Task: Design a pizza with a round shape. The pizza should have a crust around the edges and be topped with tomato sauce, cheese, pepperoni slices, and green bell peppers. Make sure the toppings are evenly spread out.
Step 524:
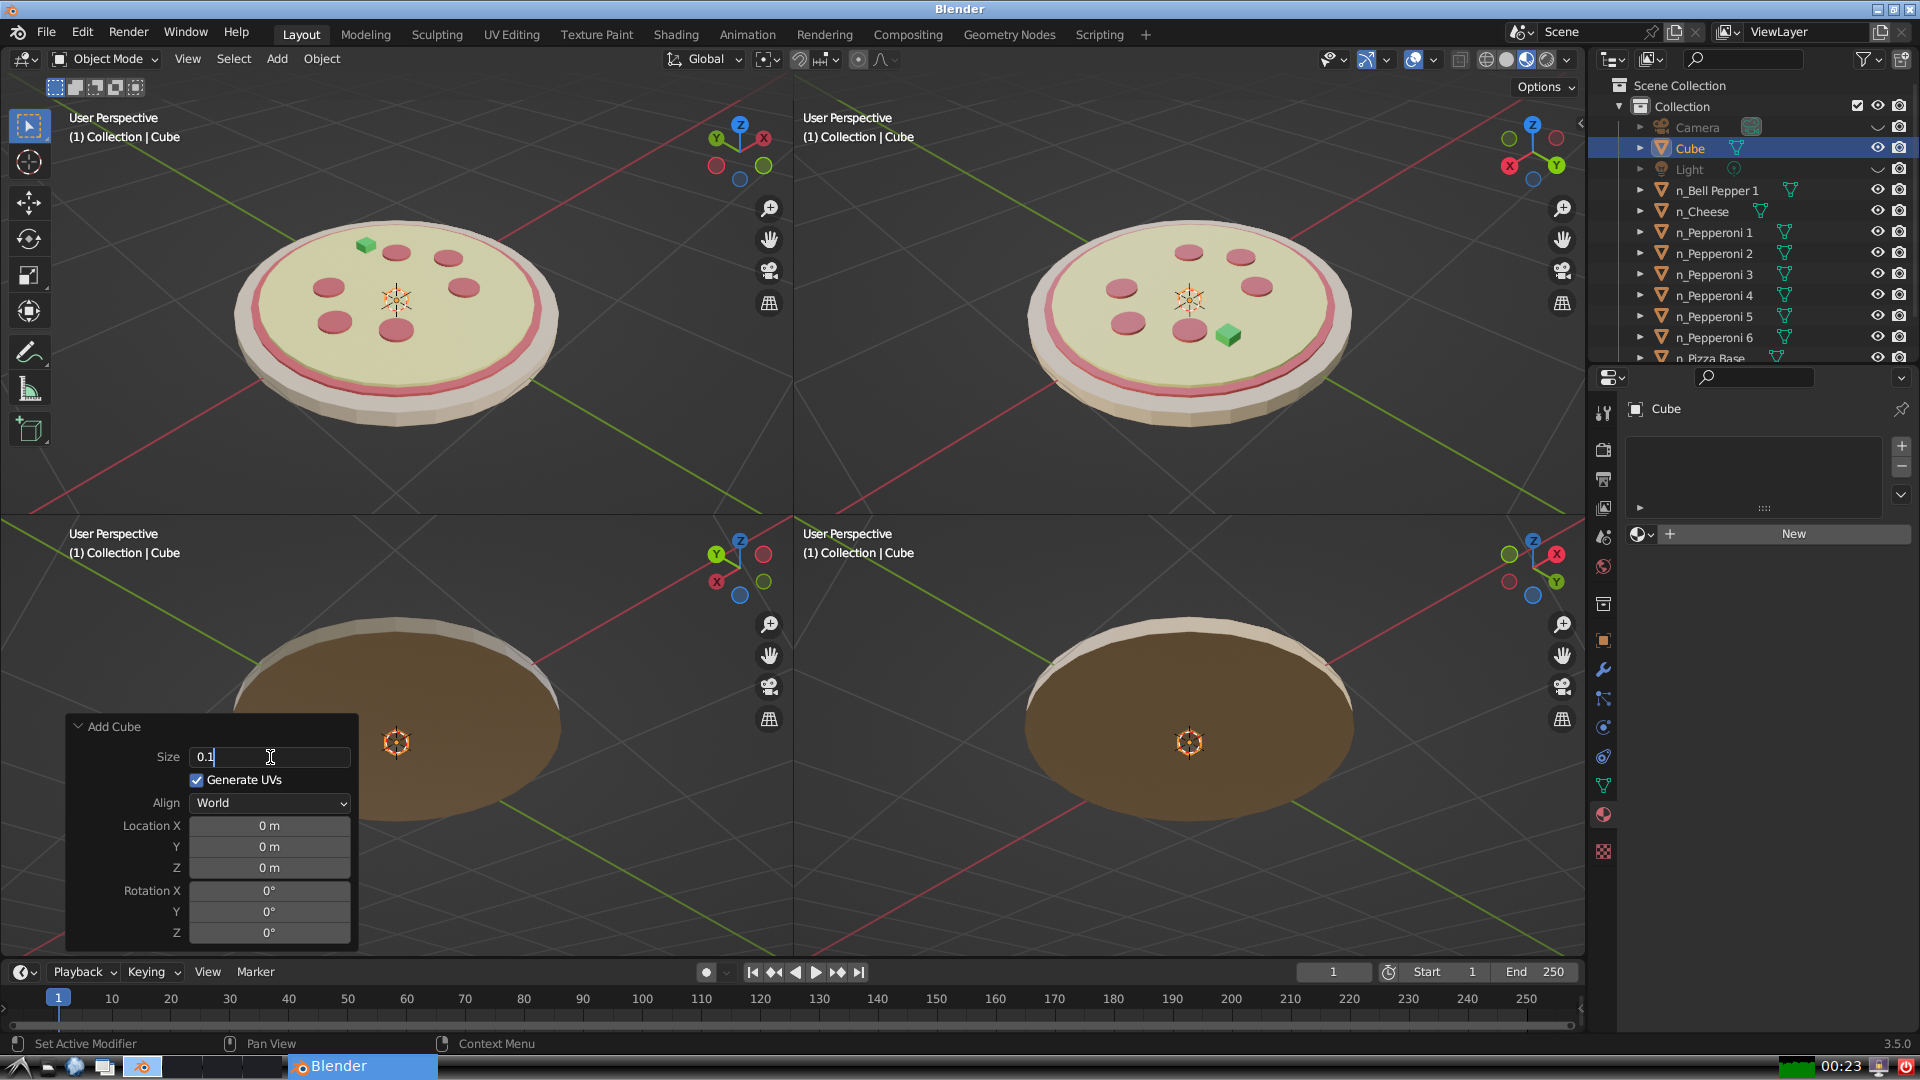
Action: {"key_press": ['Return']}